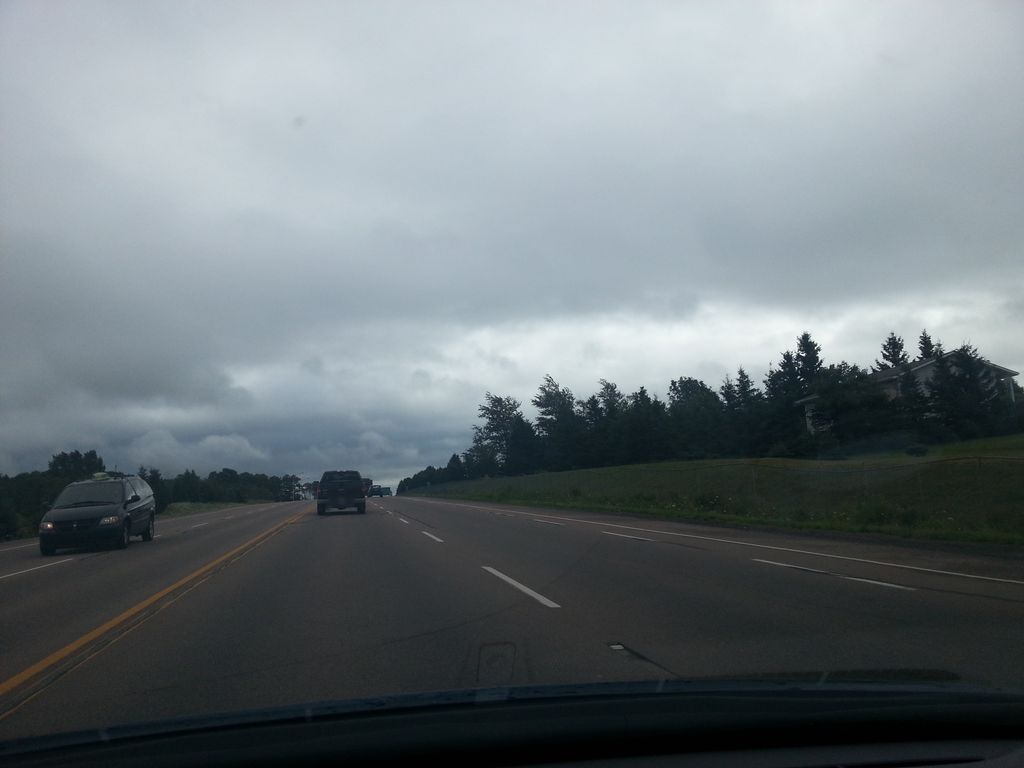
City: charlottetown